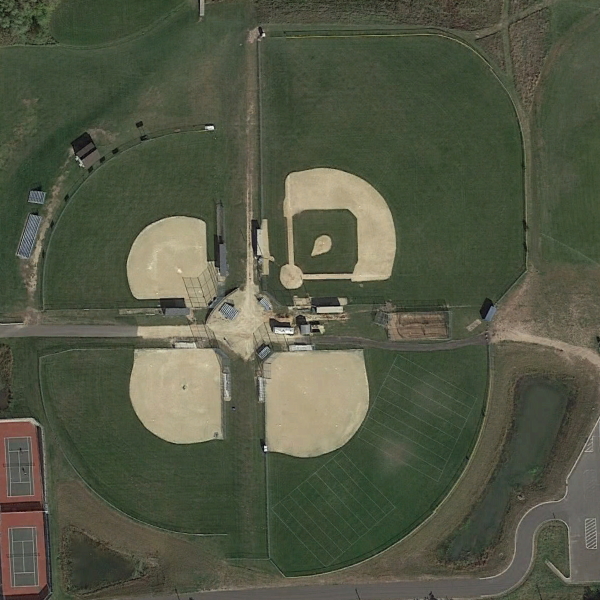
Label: BaseballField